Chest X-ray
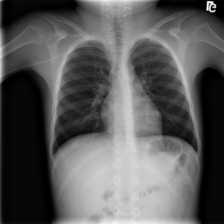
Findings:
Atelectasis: negative
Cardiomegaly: negative
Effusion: negative
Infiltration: negative
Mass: negative
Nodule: negative
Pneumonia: negative
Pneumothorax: negative
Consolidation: negative
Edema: negative
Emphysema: negative
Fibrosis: negative
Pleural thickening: negative
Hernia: negative